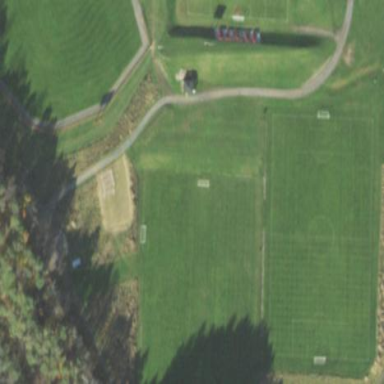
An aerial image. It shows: Multi-sport pitch on leisure land.